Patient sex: F
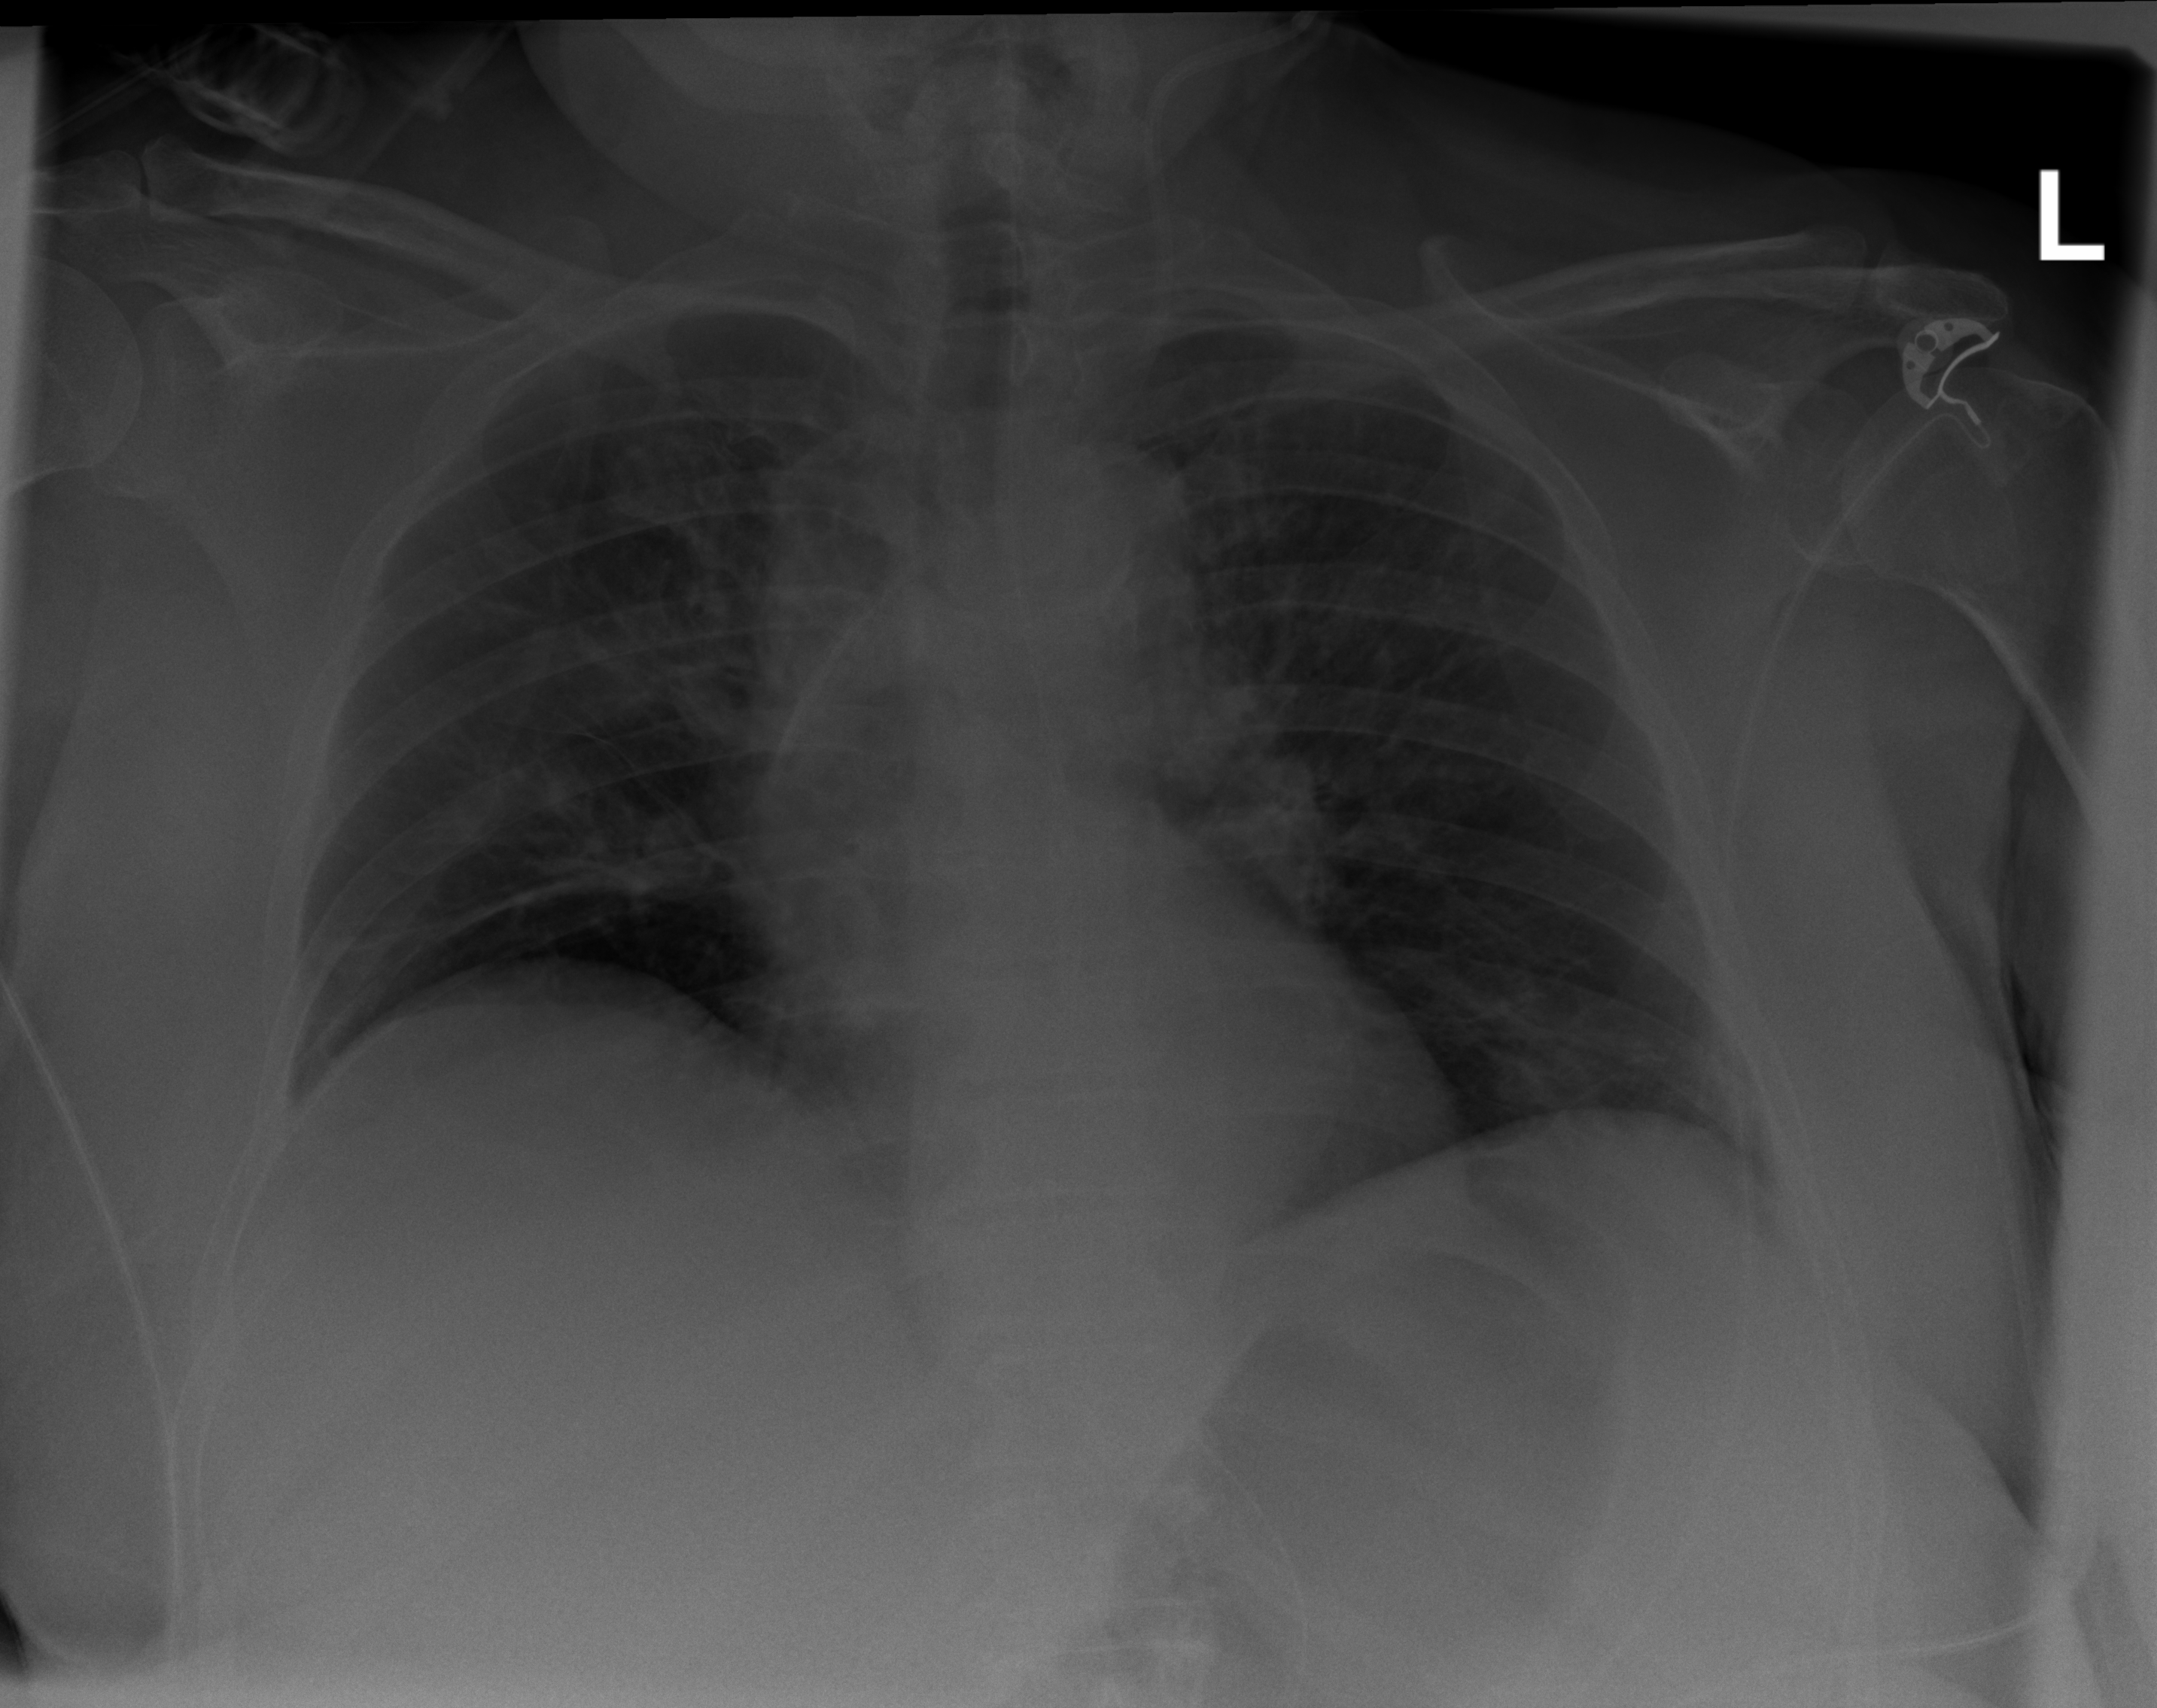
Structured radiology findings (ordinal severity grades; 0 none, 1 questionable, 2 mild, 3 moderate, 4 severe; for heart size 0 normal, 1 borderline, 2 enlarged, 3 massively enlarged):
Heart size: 0
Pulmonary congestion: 2
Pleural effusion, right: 0
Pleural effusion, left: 2
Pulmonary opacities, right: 2
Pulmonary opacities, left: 2
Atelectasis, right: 2
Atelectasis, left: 2